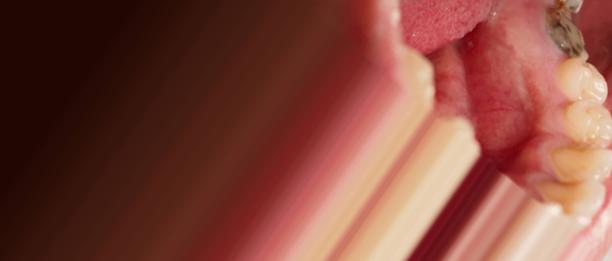
Condition: Caries